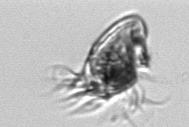
Label: Tontonia_appendiculariformis